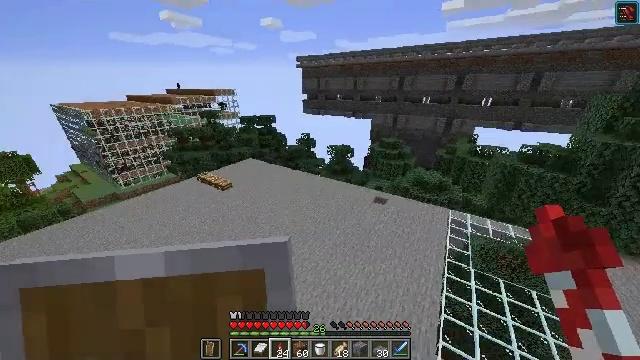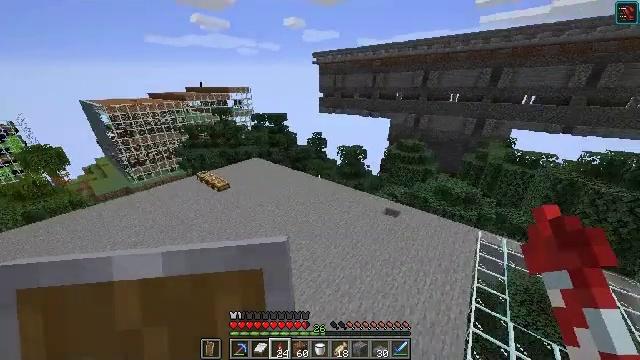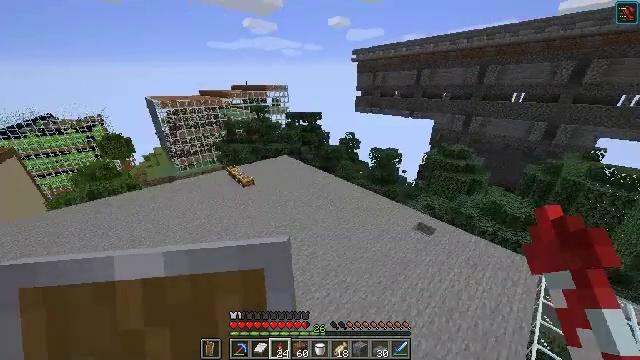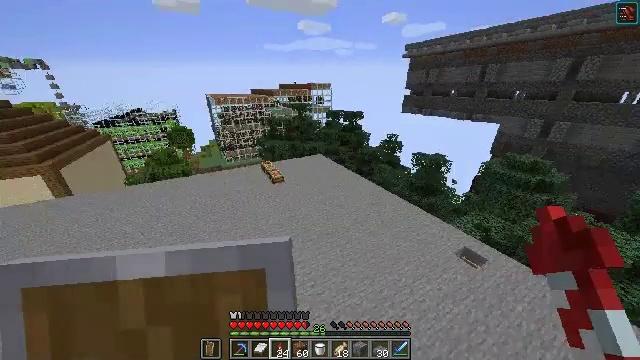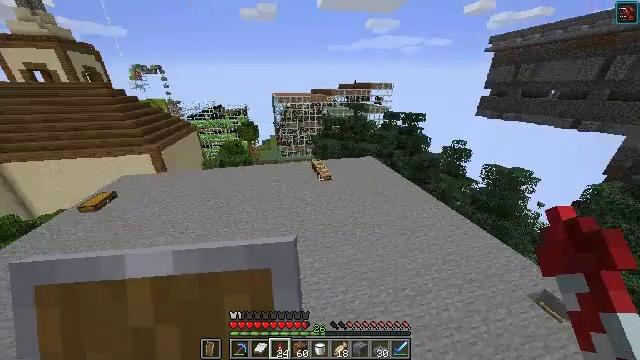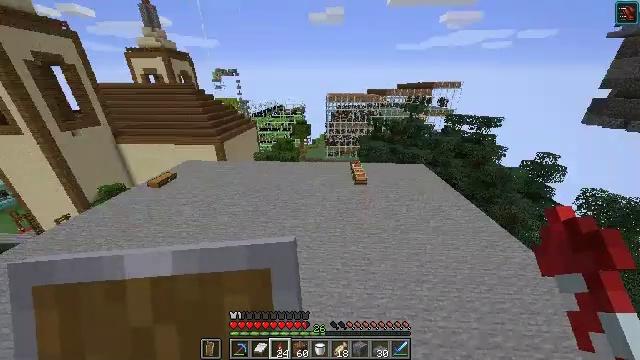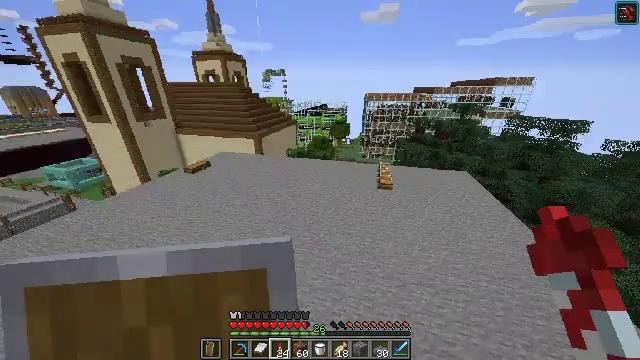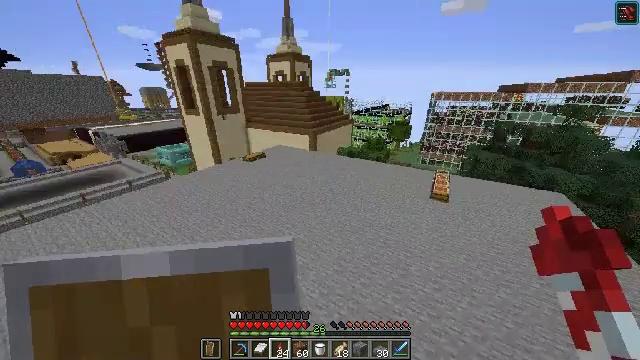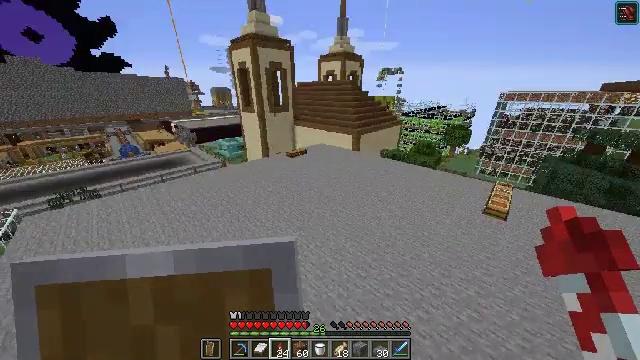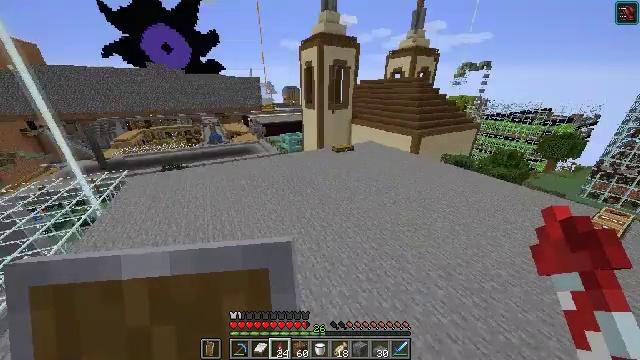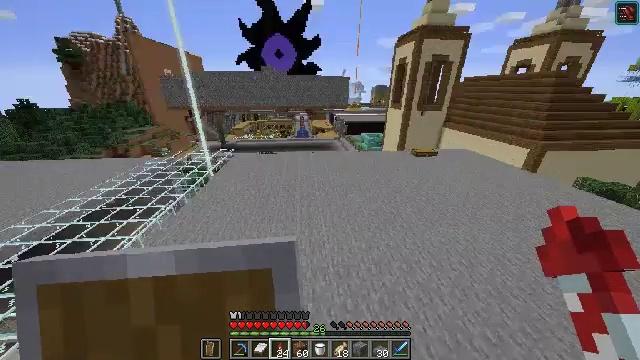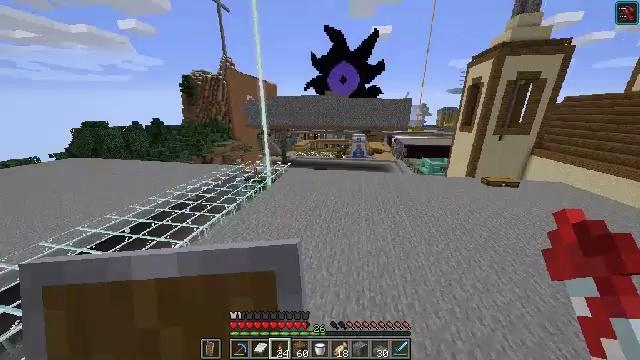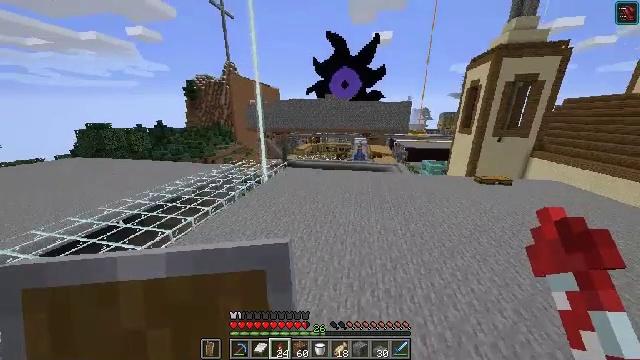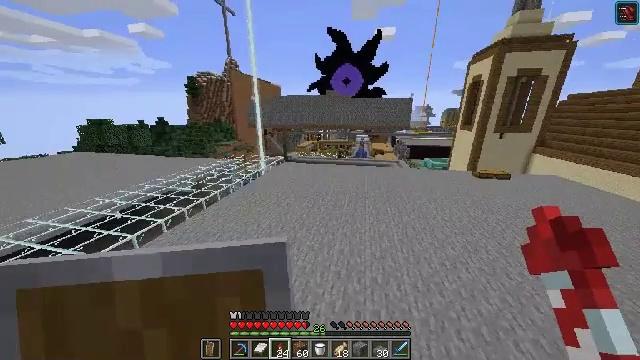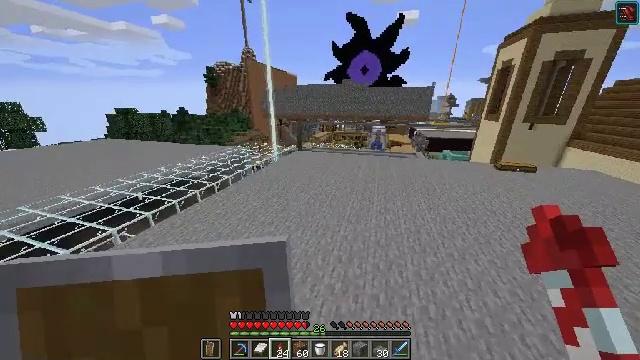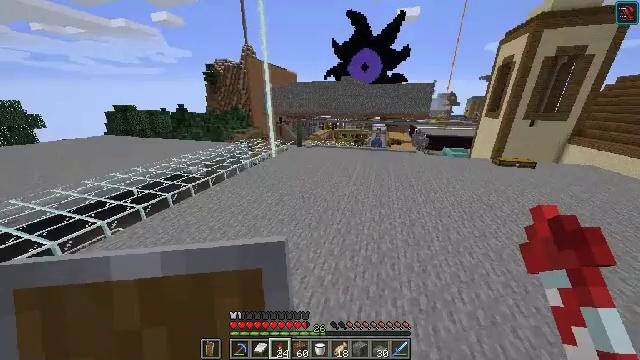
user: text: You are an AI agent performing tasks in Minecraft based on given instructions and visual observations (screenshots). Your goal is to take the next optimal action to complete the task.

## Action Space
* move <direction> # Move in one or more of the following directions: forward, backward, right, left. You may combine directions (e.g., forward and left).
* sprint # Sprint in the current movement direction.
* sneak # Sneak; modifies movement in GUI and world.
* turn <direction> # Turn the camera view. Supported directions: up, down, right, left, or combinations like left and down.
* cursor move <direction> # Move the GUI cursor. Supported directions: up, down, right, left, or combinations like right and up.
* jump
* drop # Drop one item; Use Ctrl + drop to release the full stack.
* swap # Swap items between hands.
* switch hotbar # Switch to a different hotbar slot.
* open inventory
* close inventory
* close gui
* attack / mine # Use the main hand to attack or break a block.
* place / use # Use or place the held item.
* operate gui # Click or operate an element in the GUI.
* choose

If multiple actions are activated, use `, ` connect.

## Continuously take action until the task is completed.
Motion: motion action
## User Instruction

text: Create clay on the crafting bench.
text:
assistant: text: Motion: turn left
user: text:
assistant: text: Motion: turn left
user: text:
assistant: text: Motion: turn left
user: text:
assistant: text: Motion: turn left
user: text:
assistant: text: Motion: turn left
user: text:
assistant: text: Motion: turn left
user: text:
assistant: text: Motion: turn left
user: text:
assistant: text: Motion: turn left
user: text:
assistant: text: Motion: turn left
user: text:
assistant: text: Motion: turn left
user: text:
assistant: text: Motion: turn left and up
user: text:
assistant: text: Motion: turn up
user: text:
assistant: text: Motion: no_op
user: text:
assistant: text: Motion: turn left and down
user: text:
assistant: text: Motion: no_op
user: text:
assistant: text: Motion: turn left
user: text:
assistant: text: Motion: turn left
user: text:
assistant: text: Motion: turn left
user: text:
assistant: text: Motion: turn left
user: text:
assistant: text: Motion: turn left
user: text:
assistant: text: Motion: turn left
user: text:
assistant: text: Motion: turn left
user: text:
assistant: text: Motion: turn left
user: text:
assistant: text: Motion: turn left
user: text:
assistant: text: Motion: no_op
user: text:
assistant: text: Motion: turn left
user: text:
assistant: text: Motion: turn left
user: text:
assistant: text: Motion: turn left
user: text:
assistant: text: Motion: turn left
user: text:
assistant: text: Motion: turn left